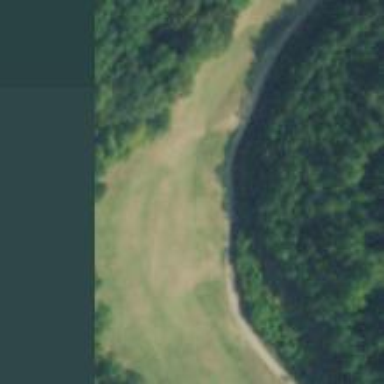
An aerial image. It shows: Service road used as golf cart path.